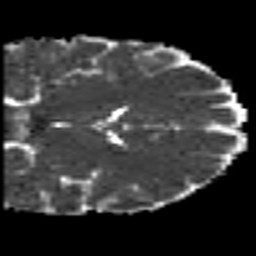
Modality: MD
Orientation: coronal
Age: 21
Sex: male
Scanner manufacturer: siemens
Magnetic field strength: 3 T
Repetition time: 7 s
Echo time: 0.0926 s